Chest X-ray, AP view. Patient: 67 years old, sex F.
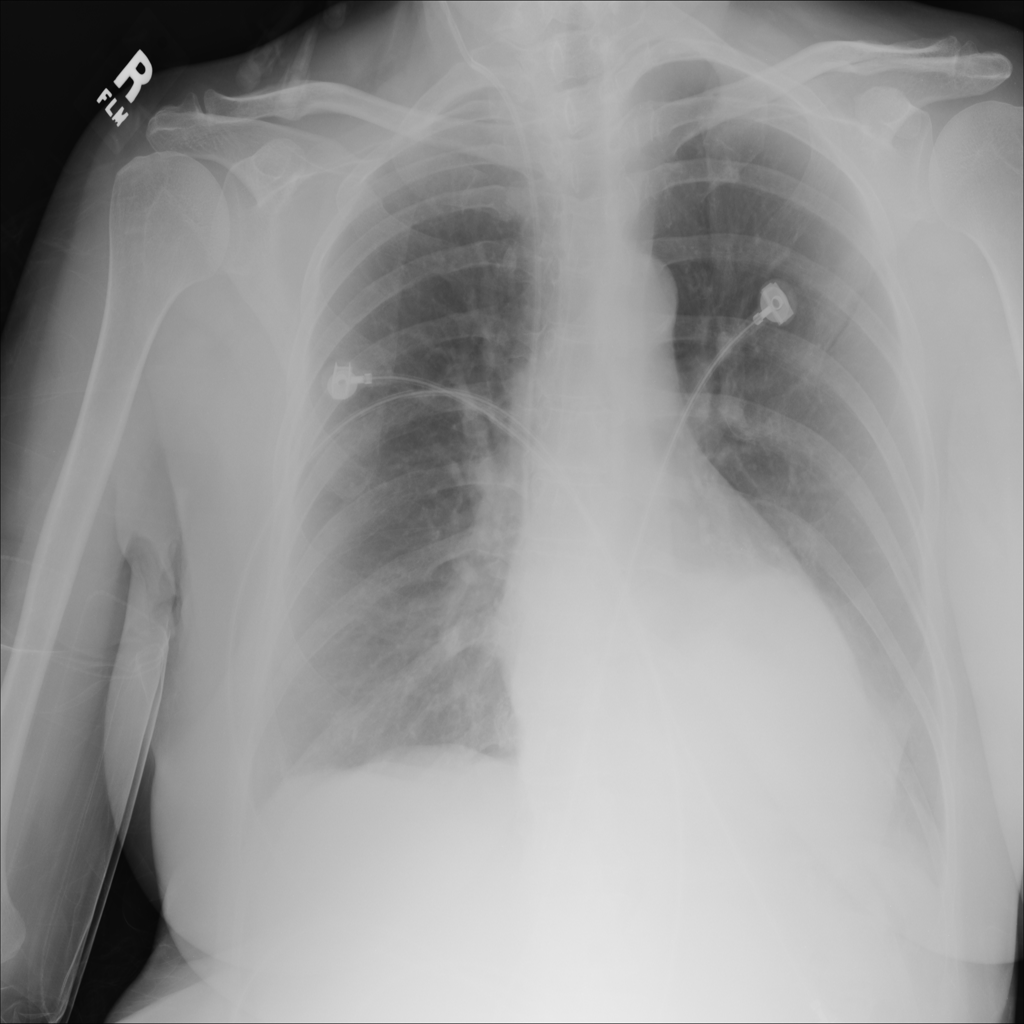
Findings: Effusion